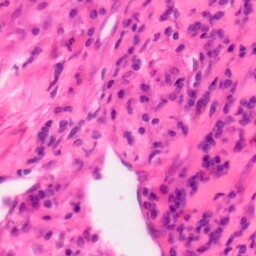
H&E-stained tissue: Colon